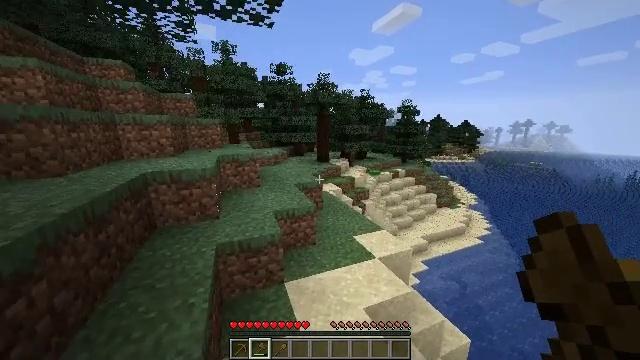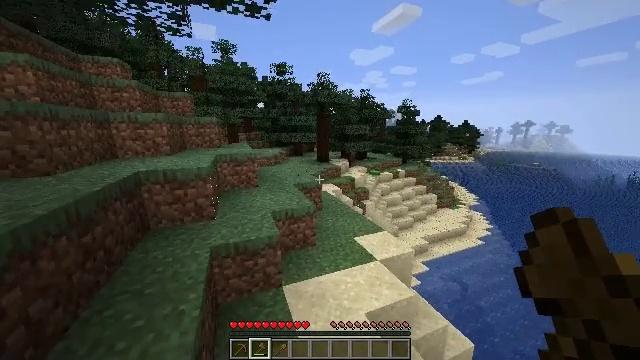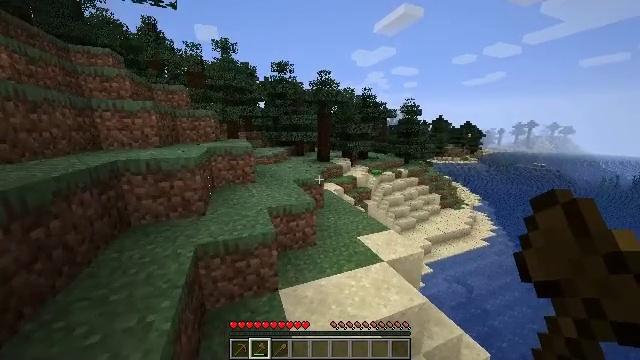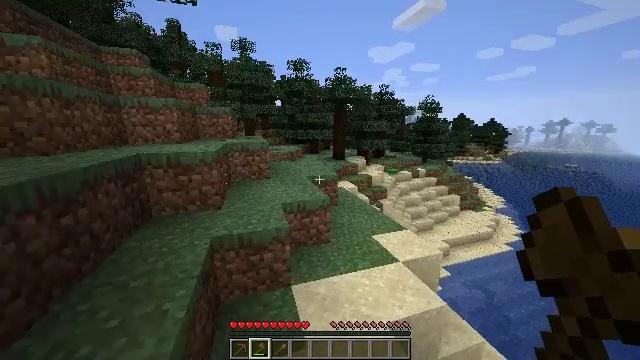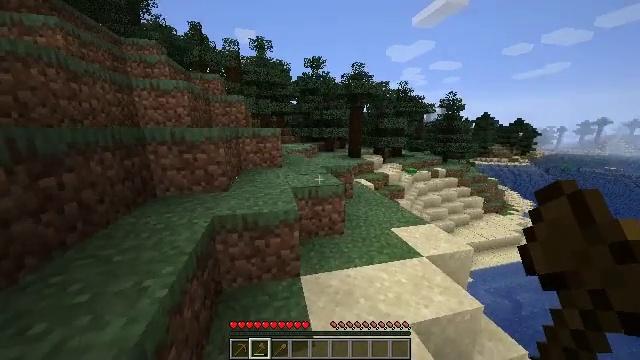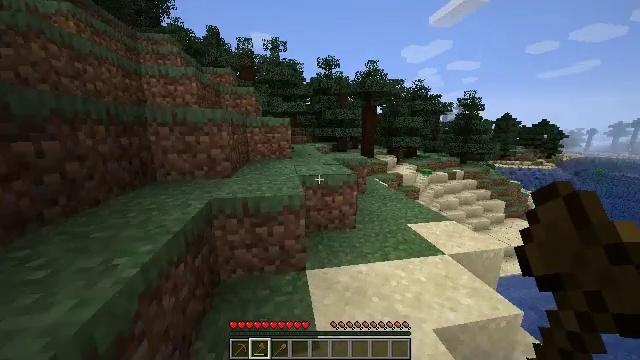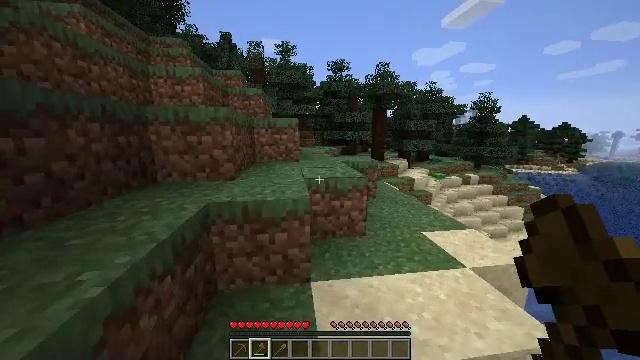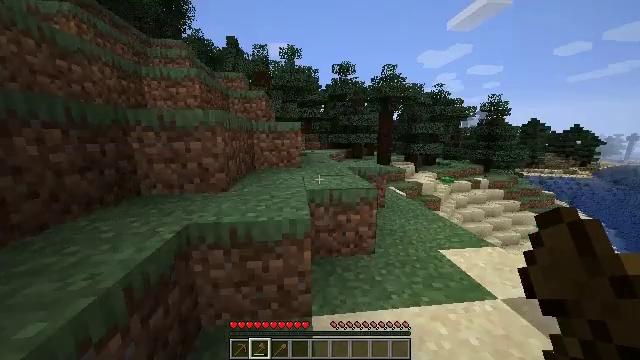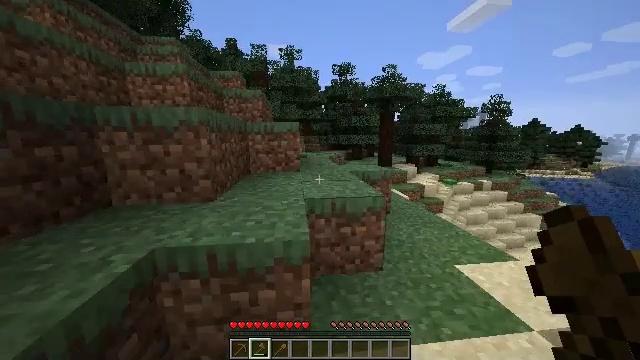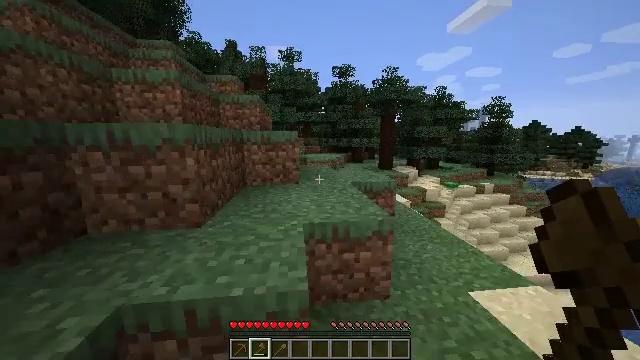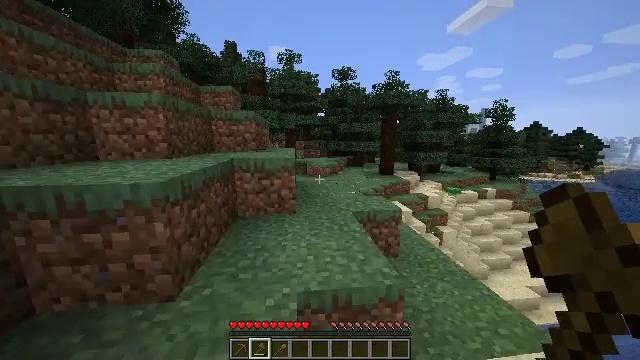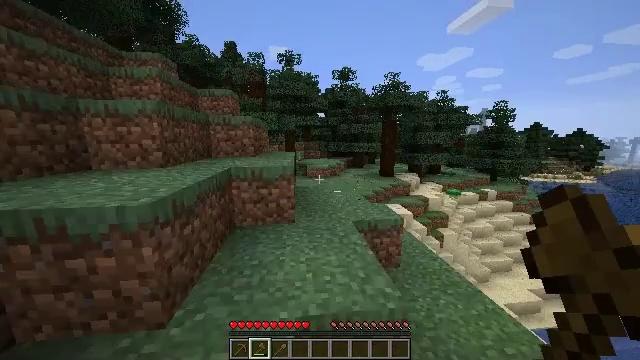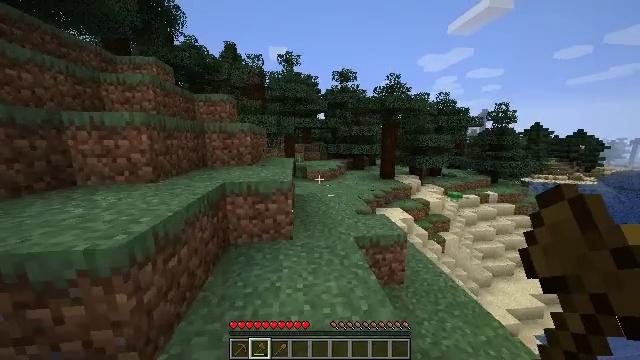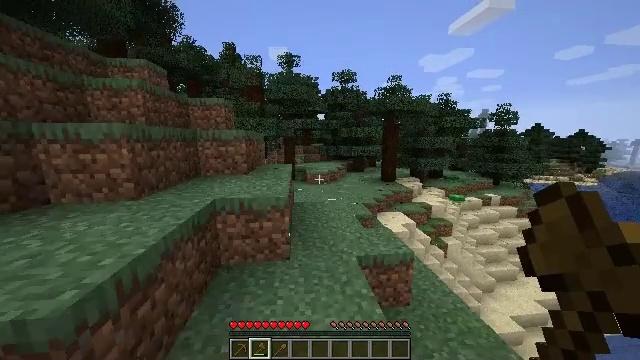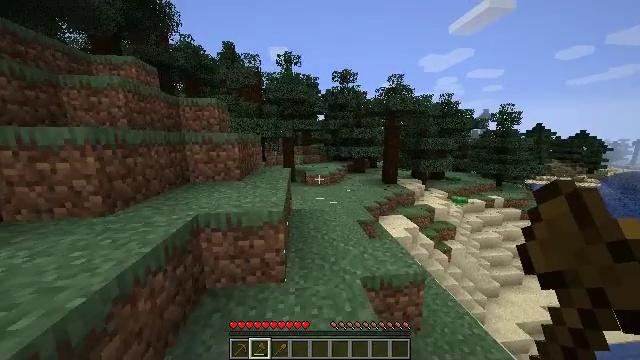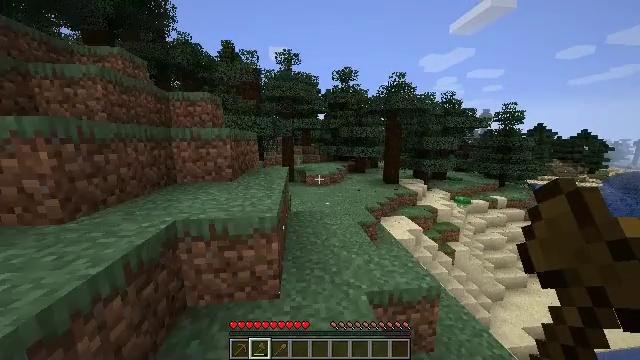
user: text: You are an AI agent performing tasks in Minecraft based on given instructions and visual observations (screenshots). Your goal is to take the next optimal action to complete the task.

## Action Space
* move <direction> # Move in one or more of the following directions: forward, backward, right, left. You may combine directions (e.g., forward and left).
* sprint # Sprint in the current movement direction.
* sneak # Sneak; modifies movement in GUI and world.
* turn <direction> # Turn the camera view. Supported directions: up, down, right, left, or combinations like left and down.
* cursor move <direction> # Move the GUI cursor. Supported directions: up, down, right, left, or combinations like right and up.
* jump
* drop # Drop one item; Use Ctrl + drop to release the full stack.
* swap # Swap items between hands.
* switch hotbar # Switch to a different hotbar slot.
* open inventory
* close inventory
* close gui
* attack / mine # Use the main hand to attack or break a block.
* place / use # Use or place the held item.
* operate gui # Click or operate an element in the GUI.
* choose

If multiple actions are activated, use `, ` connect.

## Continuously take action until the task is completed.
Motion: motion action
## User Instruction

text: Break the mossy cobblestone to gather materials.
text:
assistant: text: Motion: move forward, sprint
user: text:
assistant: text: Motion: move forward, sprint
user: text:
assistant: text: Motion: move forward, sprint, turn left
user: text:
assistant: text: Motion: move forward, sprint, turn left
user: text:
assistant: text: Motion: move forward, sprint, turn left
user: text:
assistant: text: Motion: move forward, sprint, turn left and up
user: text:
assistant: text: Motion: move forward, sprint, turn left
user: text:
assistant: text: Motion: move forward, sprint
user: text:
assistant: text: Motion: move forward, sprint, jump
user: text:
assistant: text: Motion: move forward, sprint, jump
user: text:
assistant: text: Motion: move forward, sprint, jump
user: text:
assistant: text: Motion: move forward, sprint, jump
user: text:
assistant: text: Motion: move forward, sprint
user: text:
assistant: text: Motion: move forward, sprint
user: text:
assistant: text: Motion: move forward, sprint
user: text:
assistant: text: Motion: move forward, sprint
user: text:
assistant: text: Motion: move forward, sprint
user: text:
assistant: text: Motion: move forward, sprint
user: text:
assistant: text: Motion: move forward, sprint
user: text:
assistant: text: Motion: move forward, sprint, turn left and down
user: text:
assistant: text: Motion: move forward, sprint, turn left and down, jump
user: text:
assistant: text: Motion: move forward, sprint, turn left and down, jump
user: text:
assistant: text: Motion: move forward, sprint, turn left, jump
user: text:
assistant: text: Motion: move forward, sprint, turn left and up
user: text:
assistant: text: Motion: move forward, sprint, turn left and up
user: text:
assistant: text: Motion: move forward, sprint, turn left and up
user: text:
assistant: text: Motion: move forward, sprint
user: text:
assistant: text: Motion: move forward, sprint
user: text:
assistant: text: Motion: move forward, sprint
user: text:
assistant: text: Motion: move forward, sprint